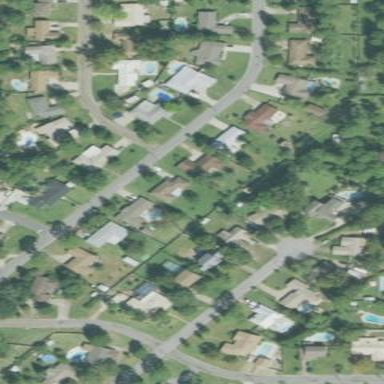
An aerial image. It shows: This residential area consists of single-family homes.